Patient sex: M
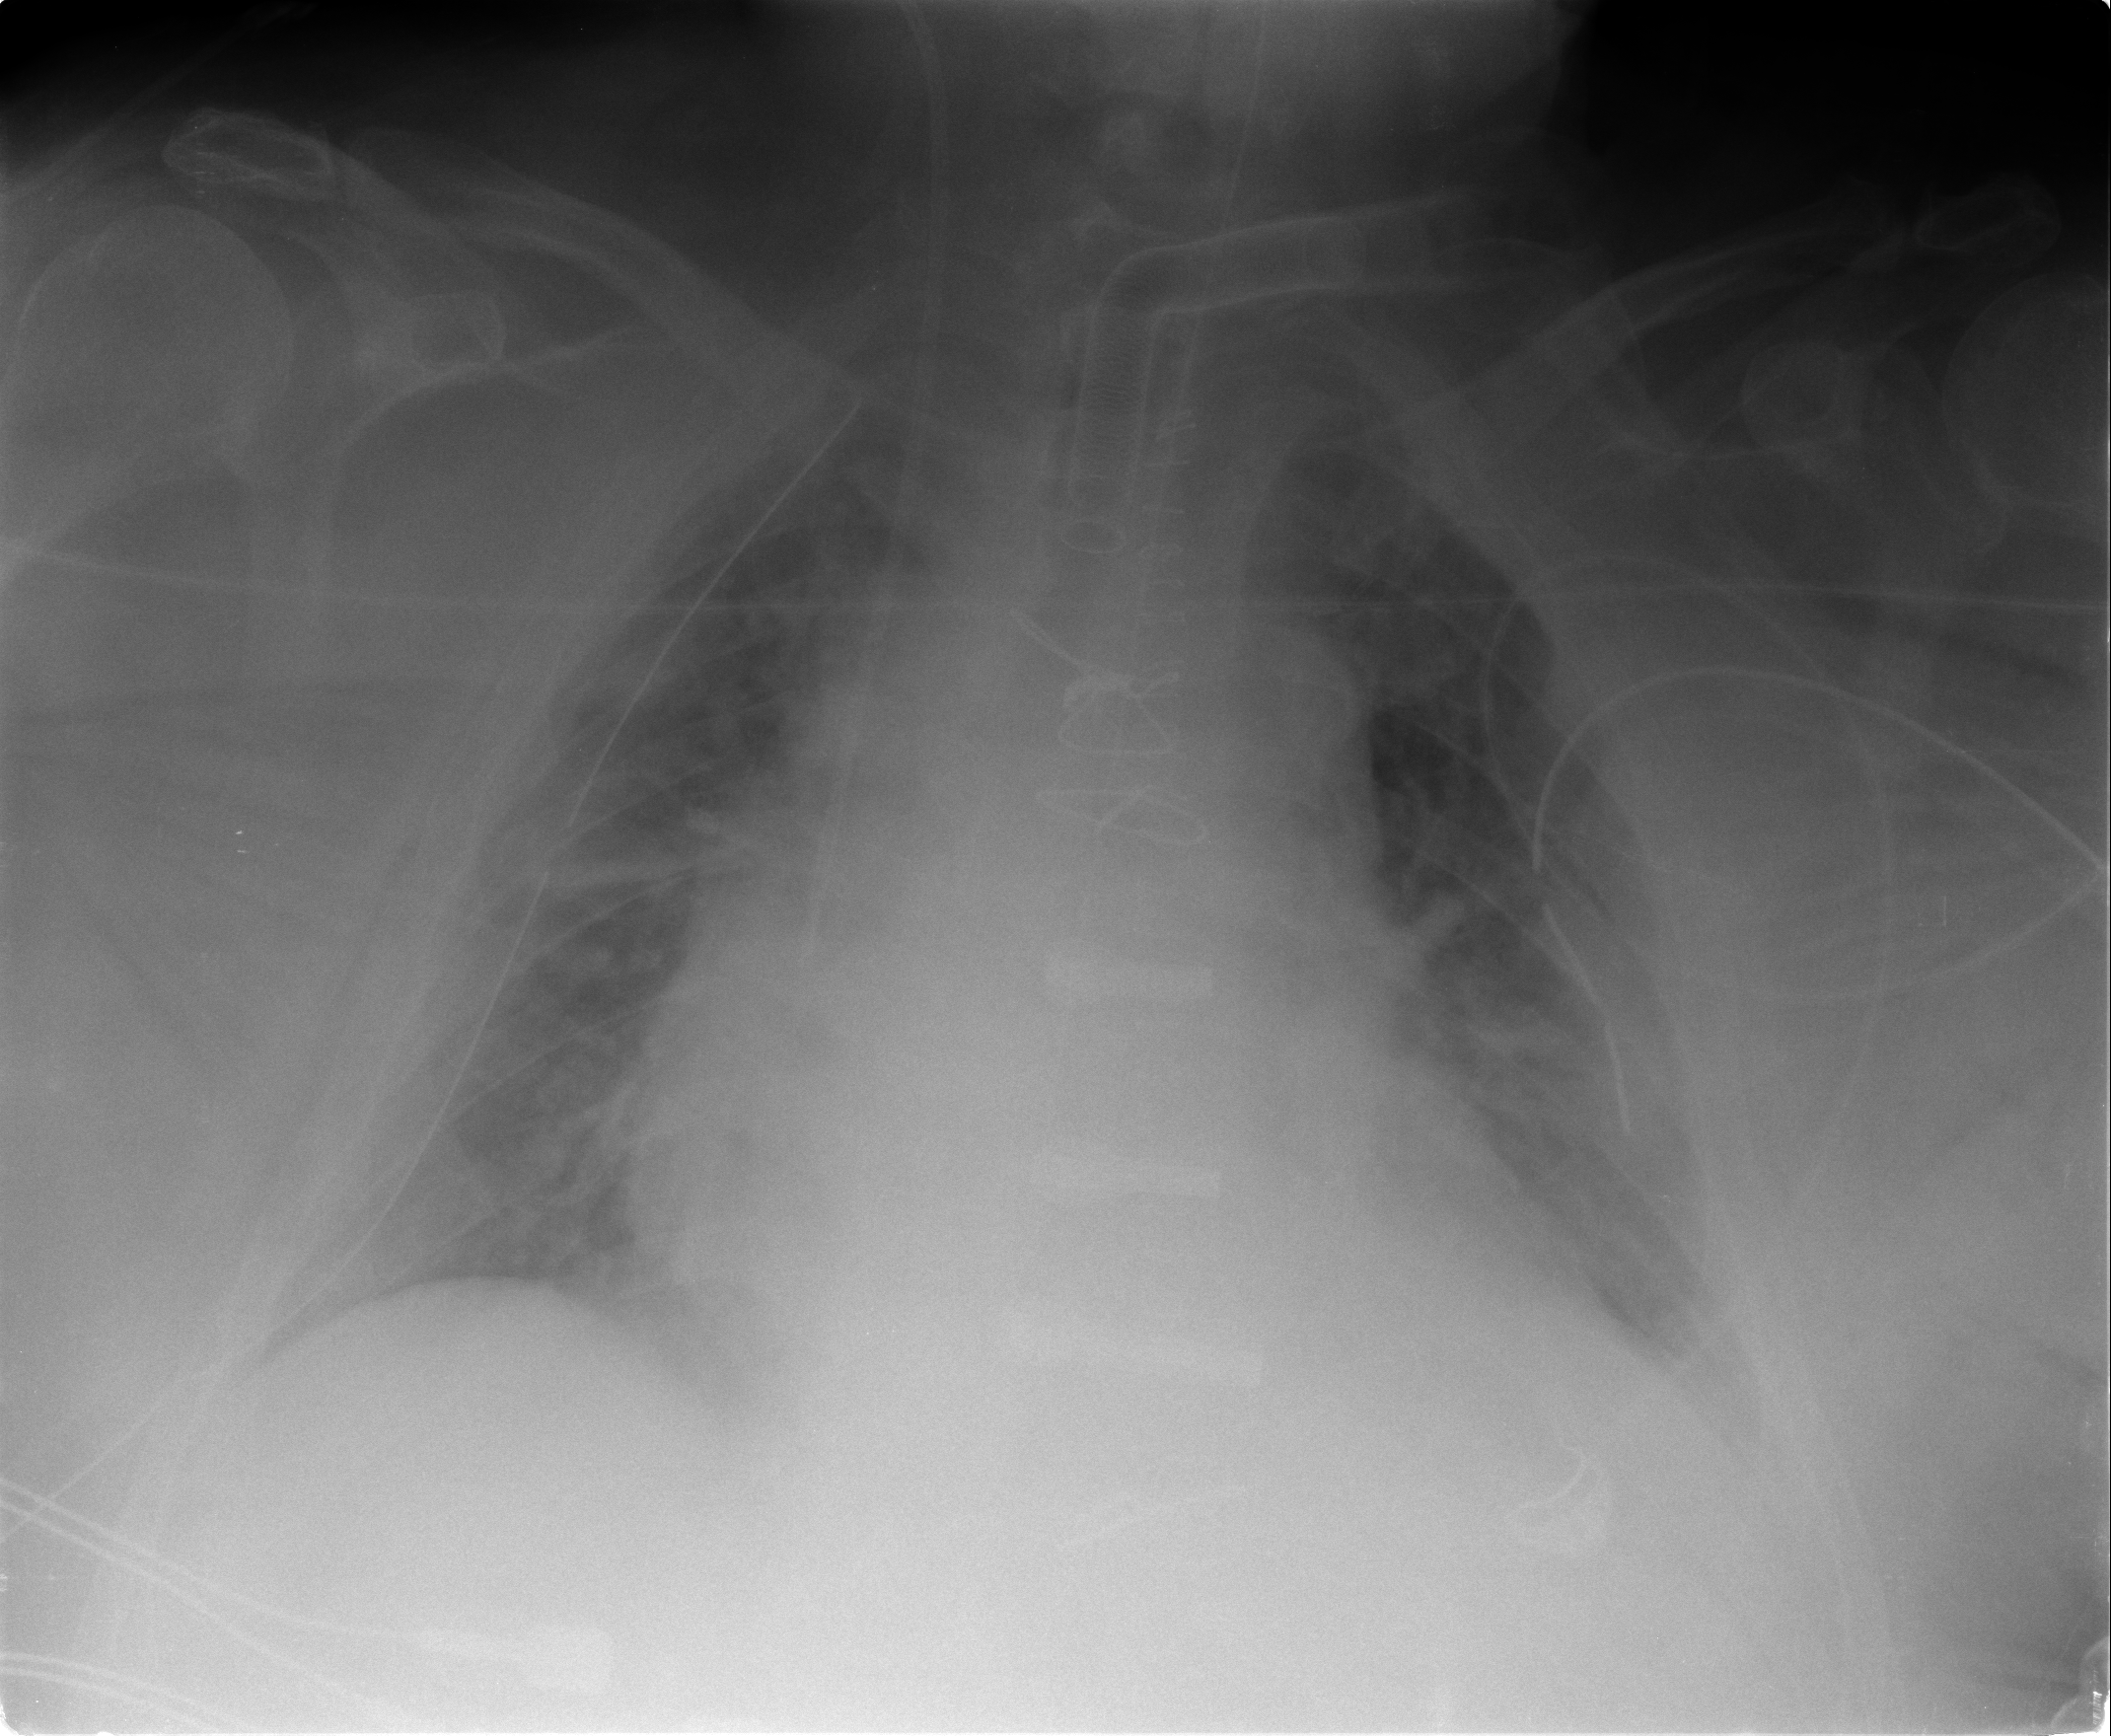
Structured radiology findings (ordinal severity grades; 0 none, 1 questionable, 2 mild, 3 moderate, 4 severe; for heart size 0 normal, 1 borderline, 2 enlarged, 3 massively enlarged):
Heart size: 2
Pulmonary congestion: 2
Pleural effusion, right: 0
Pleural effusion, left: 0
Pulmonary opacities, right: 0
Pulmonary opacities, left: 0
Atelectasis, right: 2
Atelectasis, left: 2